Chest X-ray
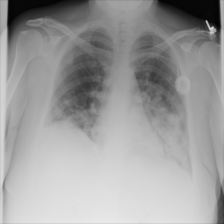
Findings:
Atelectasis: negative
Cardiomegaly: negative
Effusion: negative
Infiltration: positive
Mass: negative
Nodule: negative
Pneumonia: negative
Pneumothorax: negative
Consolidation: negative
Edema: negative
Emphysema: negative
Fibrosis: negative
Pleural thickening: negative
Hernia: negative